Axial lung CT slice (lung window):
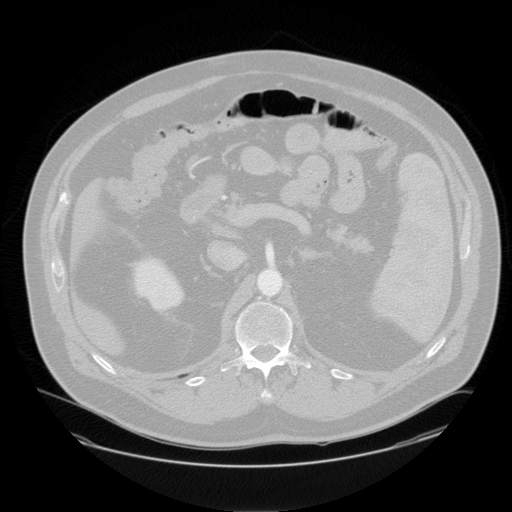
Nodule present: no